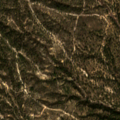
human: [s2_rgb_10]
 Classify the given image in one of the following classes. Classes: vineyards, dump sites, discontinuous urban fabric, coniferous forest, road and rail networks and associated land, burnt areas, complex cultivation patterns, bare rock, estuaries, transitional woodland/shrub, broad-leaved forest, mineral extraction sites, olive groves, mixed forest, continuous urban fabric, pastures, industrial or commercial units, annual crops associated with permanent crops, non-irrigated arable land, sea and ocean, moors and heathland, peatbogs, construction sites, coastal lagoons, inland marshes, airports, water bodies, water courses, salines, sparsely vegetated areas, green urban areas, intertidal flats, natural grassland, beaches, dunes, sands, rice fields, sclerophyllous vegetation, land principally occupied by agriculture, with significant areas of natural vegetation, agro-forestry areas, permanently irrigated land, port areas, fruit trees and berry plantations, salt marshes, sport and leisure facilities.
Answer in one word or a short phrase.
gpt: broad-leaved forest, transitional woodland/shrub